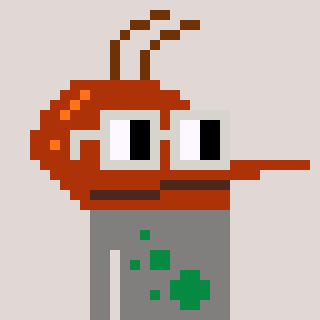
a pixel art character with square light gray glasses, a mosquito-shaped head and a bluegrey-colored body on a warm background